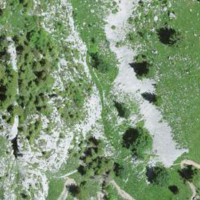
EUNIS habitat code: 31
Species observed at this site:
Rupicapra rupicapra
Erinus alpinus
Lilium bulbiferum